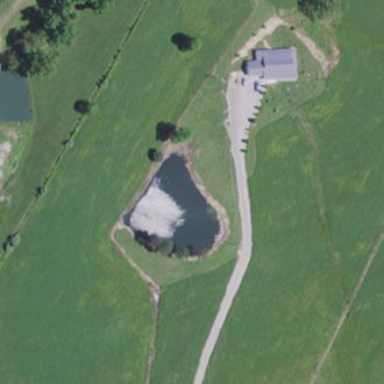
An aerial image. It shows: Peaceful pond surrounded by nature.